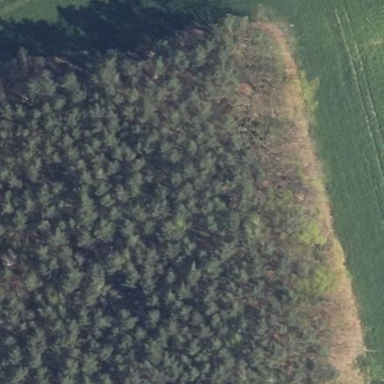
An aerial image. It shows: Mixed leaf-type forest area.